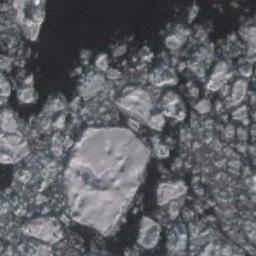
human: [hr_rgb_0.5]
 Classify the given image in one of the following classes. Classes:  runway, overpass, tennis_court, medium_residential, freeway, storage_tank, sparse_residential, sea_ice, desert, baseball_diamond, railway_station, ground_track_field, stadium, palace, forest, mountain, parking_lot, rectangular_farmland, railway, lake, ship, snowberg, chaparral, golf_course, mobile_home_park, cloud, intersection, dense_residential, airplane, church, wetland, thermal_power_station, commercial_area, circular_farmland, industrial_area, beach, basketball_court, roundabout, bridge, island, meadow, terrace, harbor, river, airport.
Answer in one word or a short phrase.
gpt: sea_ice